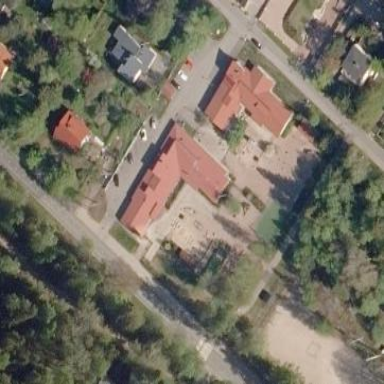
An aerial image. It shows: Kindergarten.